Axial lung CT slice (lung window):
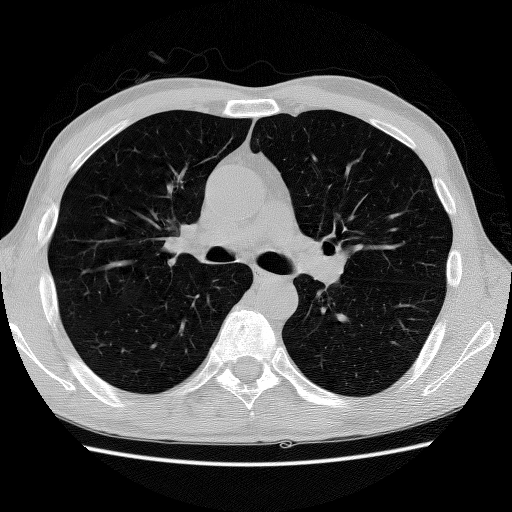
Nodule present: no